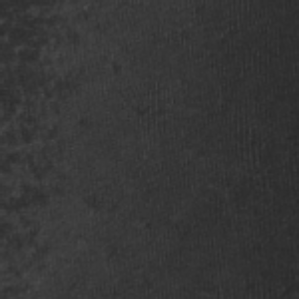
Label: frost